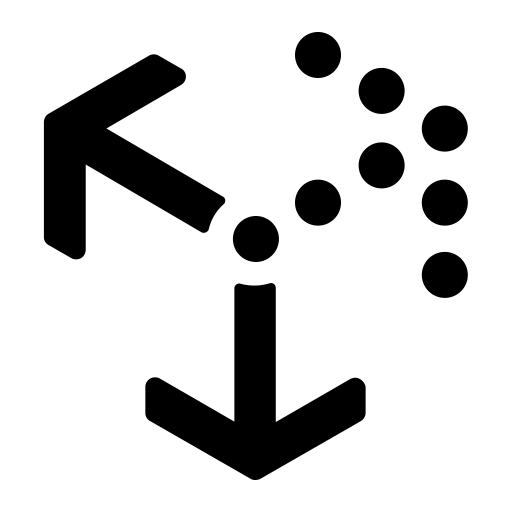
Tags: icon, FontAwesome, fa-icon, brand, uncharted